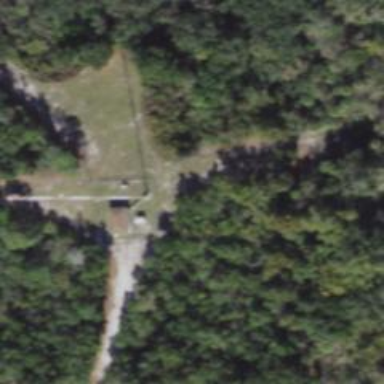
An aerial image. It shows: Communication mast tower.